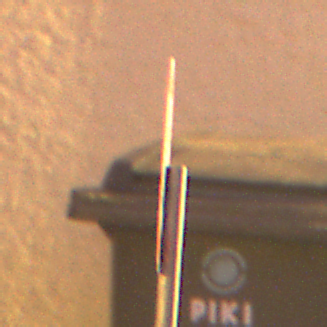
Verkehrszeichen: Geschwindigkeit30
Umgebung: Outdoor, Urban
Tageszeit: Night
Wetter: Clear
Licht: Artificial
Jahreszeit: NotSpecified
Kontrast: HighContrast